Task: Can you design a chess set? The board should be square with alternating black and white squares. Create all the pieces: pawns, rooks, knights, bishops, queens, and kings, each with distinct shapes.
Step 2349:
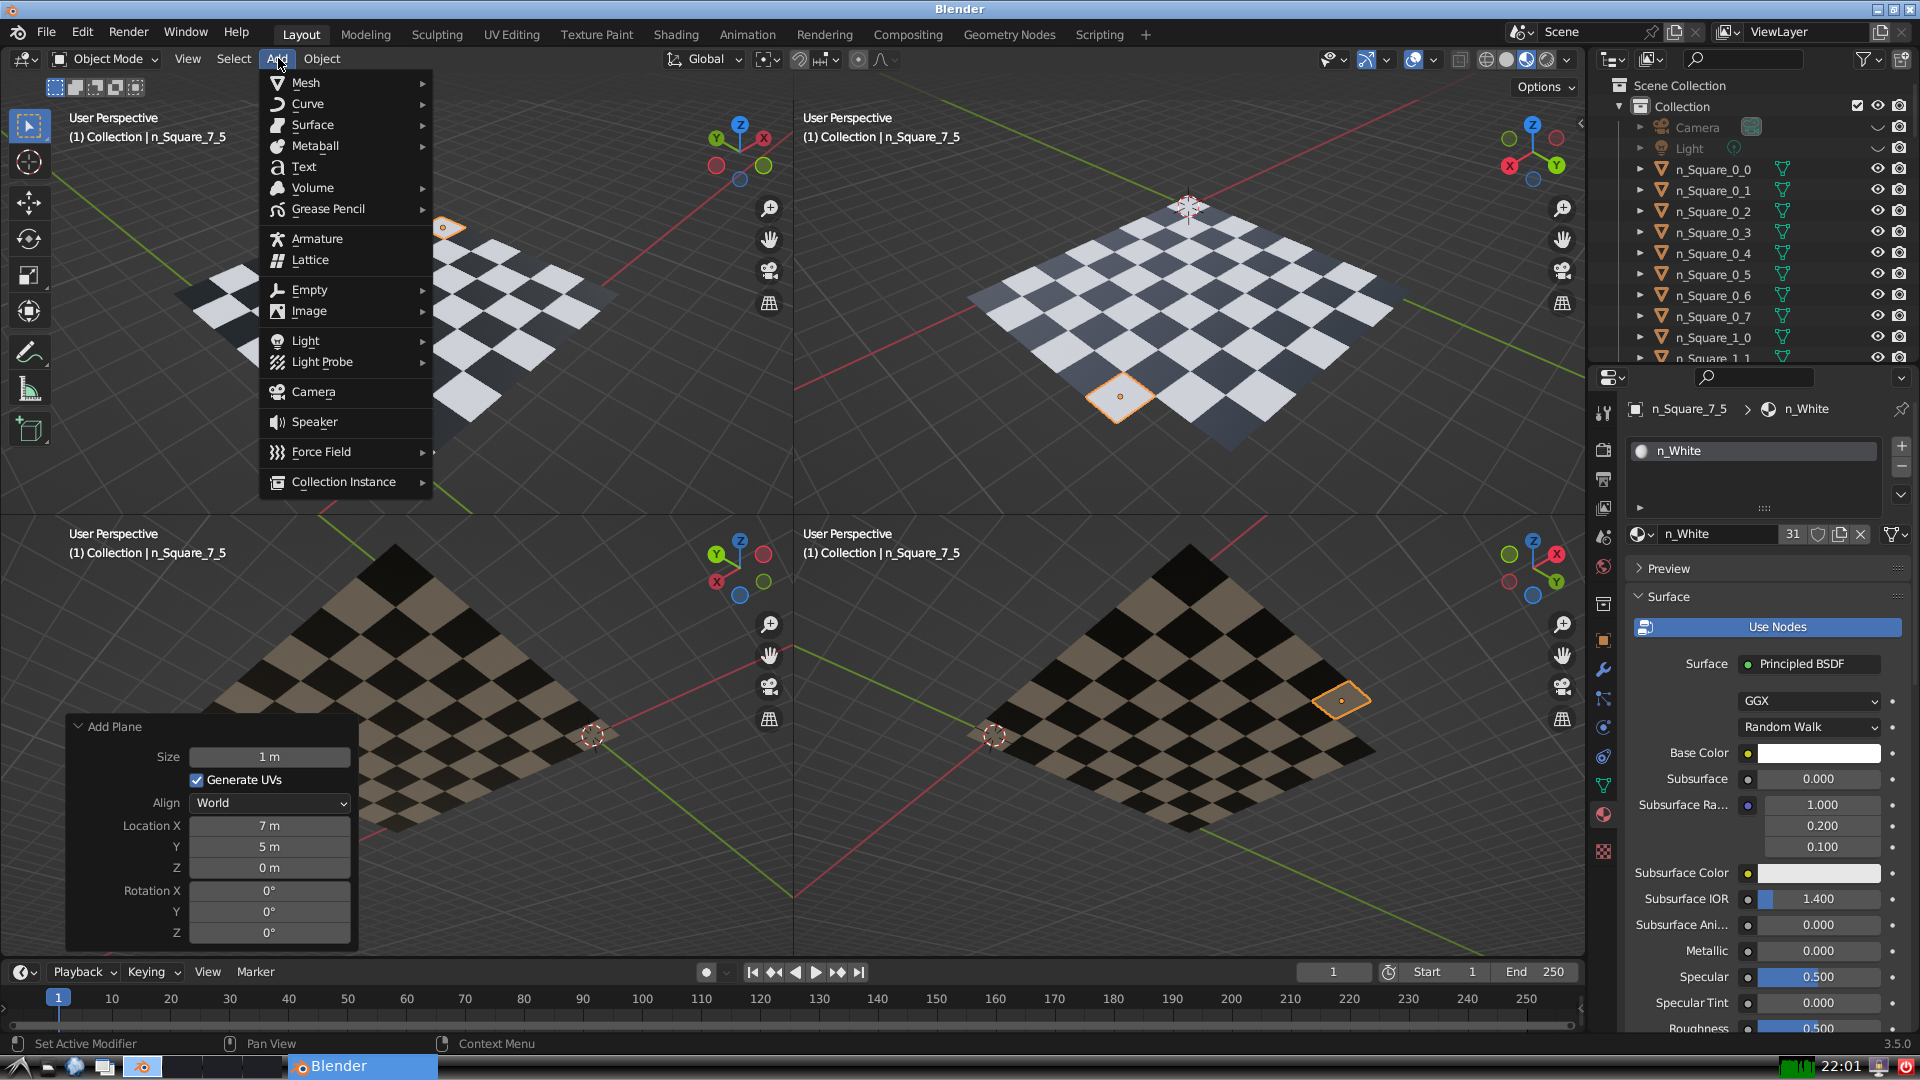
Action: {"mouse_move": [304, 82]}